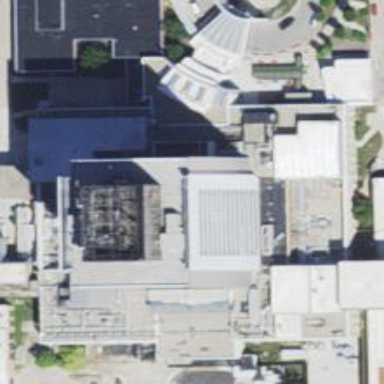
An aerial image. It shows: Hospital building.